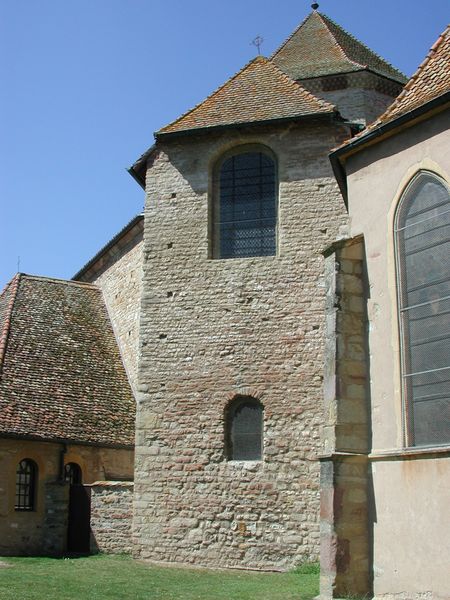
Titel: Ottmarsheim, ehemalige Nonnenklosterkirche
Standort: Ottmarsheim, Abteikirche (EU - F)
Schlagwörter: blau, himmel, grün, fenster, frankreich, glas, dach, gebäude, rasen, wiese, alt, architektur, stein, steine, kirche, sonne, turm, mauer, ziegel, backstein, foto, fotografie, burg, kloster, kreuz, mauerwerk, gemäuer, chor, kapelle, strebe, feldstein, bruchsteinmauer